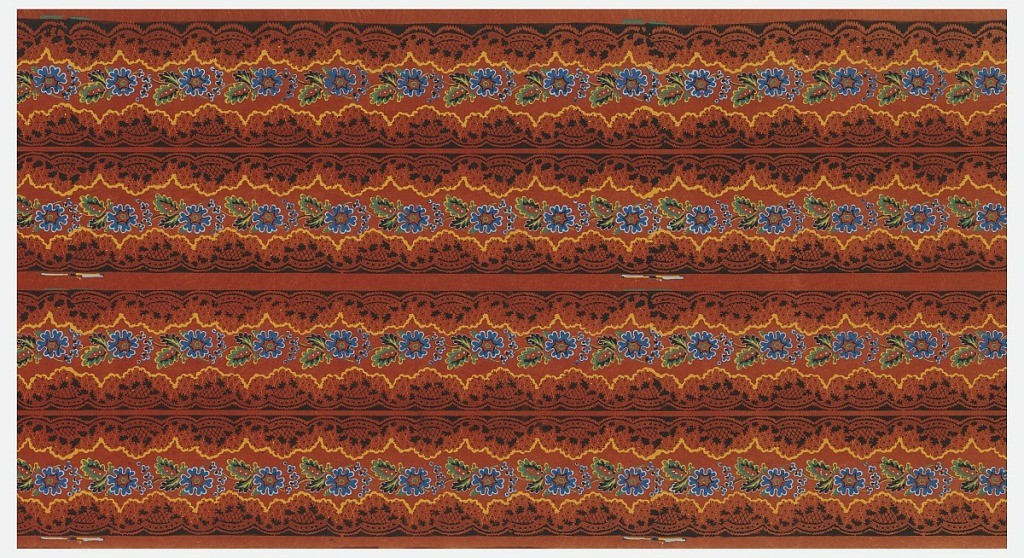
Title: Border
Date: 1840–1900
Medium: Block-printed
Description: Black lace-like edging with blue, red and brown flowers. Printed on a red ground.